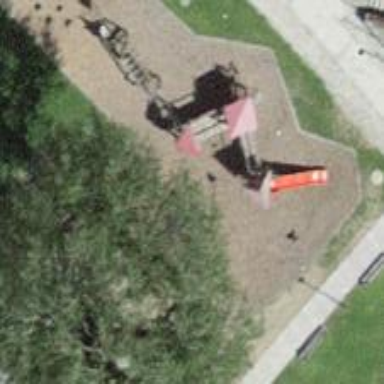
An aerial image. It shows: Playground area for leisure land.